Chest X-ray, PA view. Patient: 57 years old, sex M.
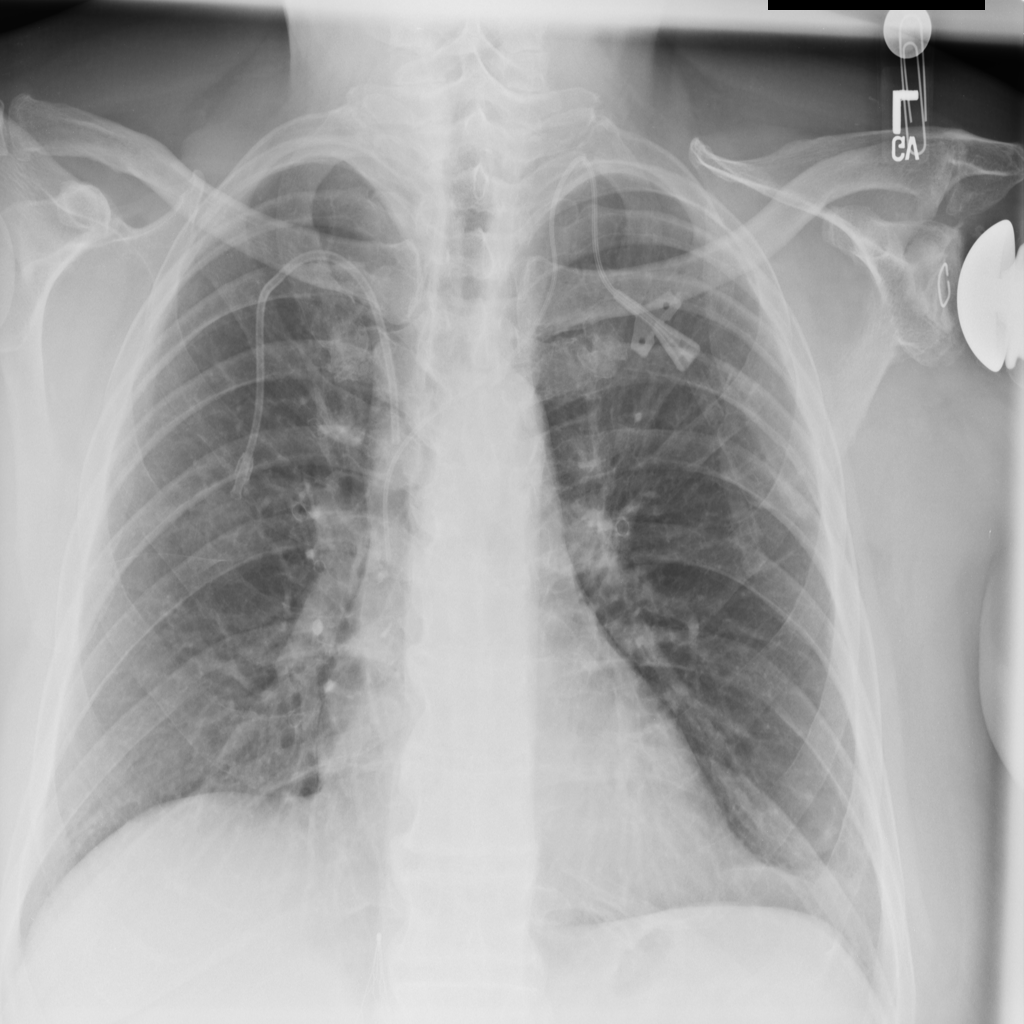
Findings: No Finding